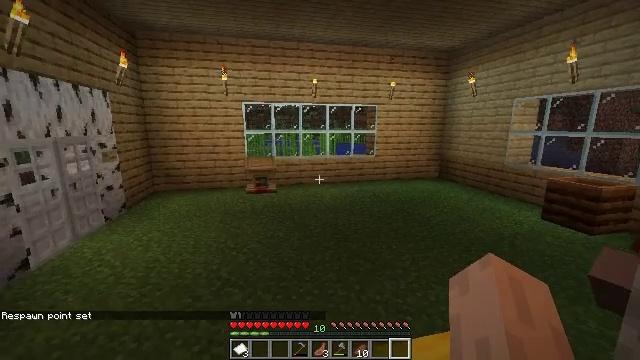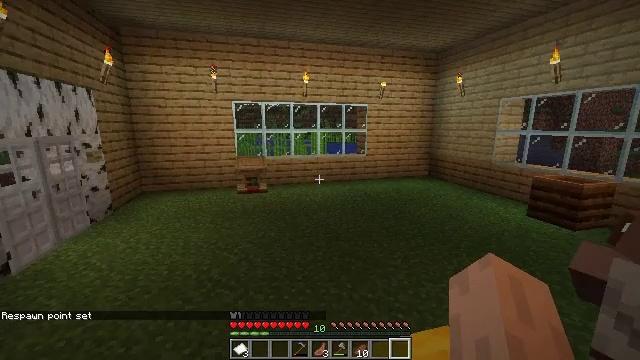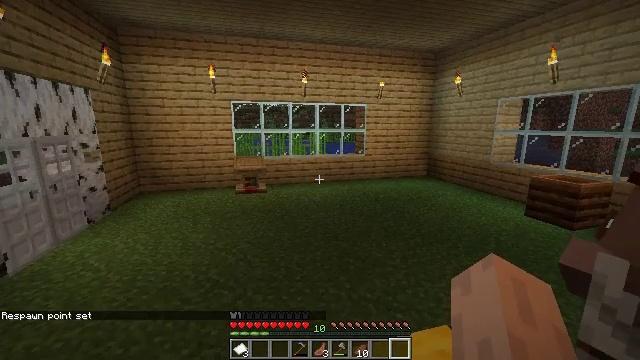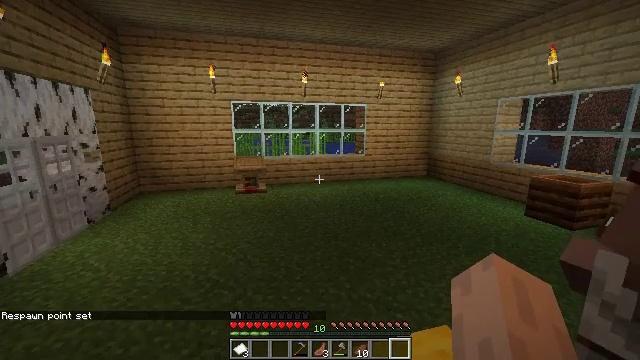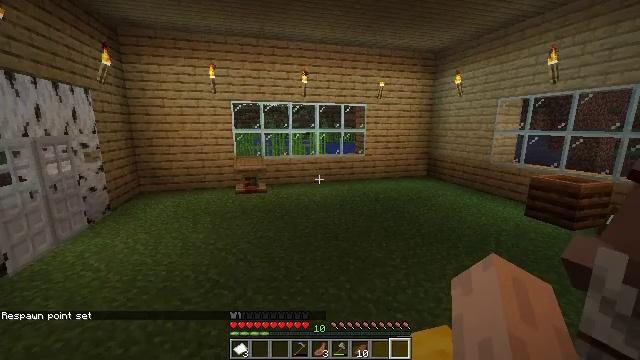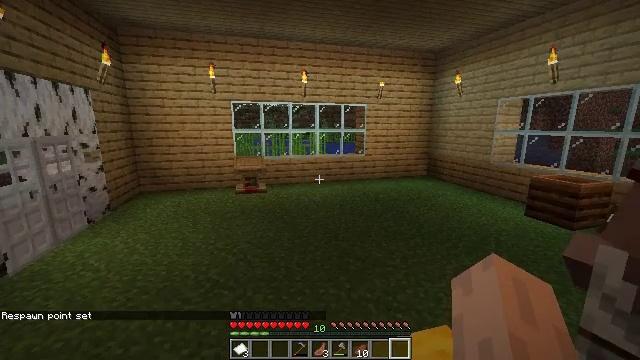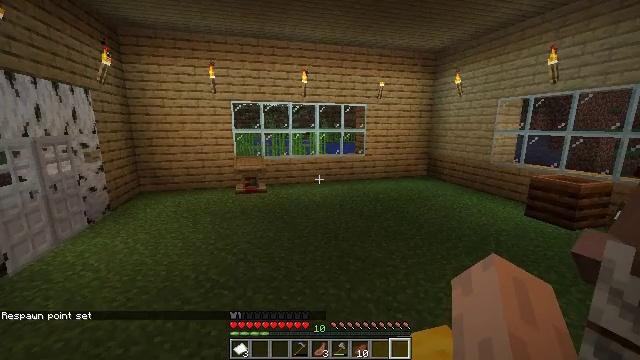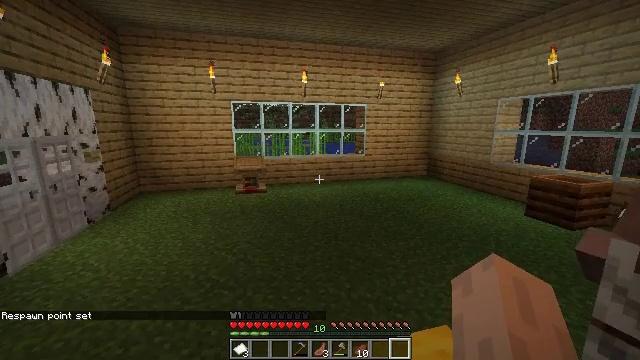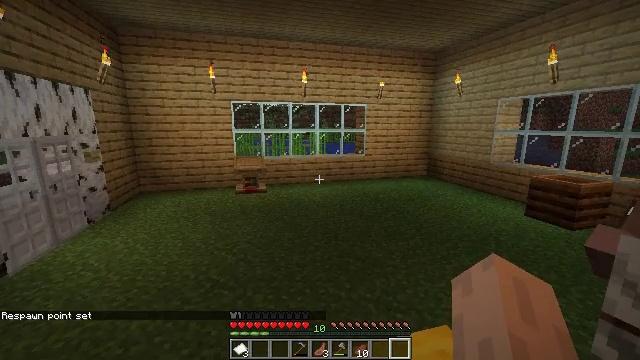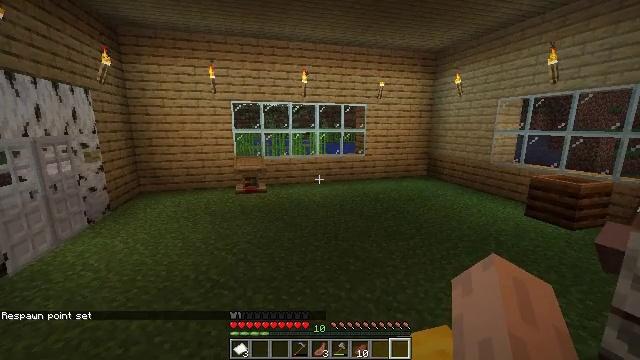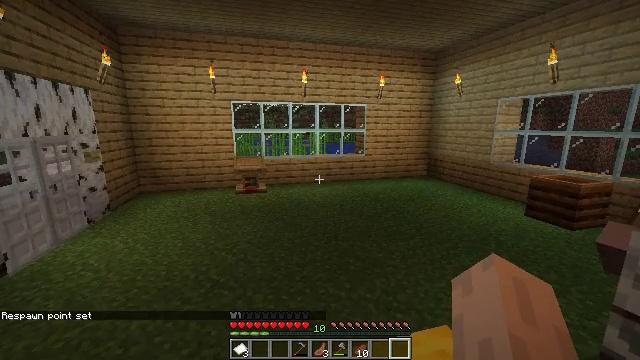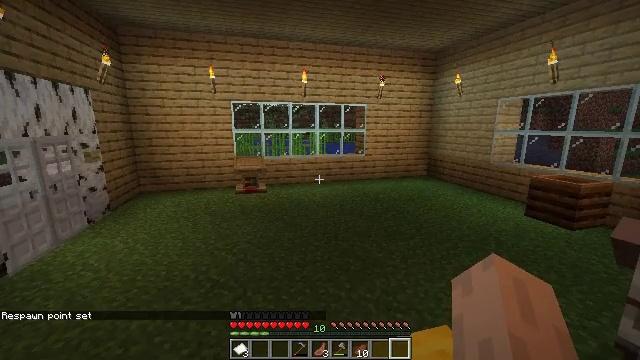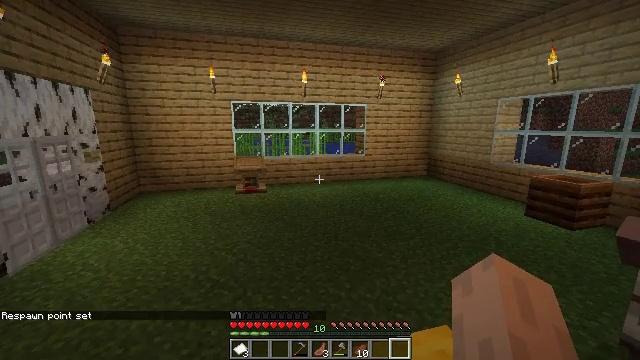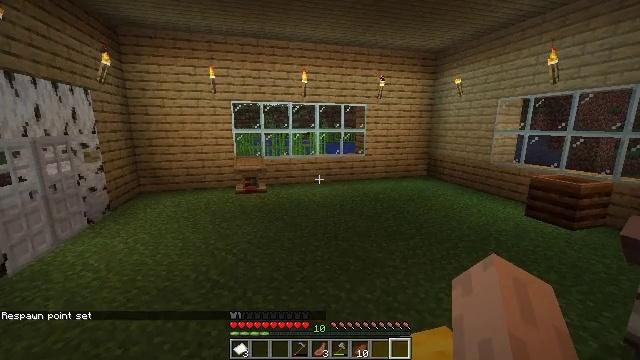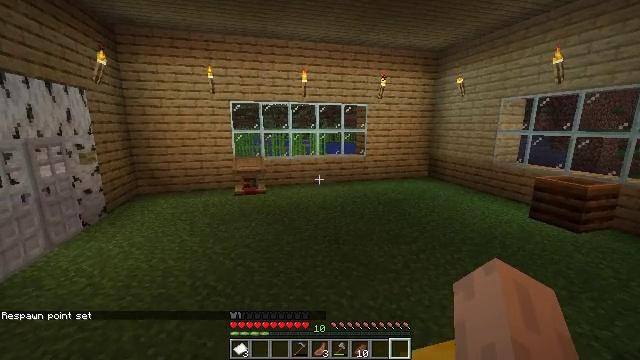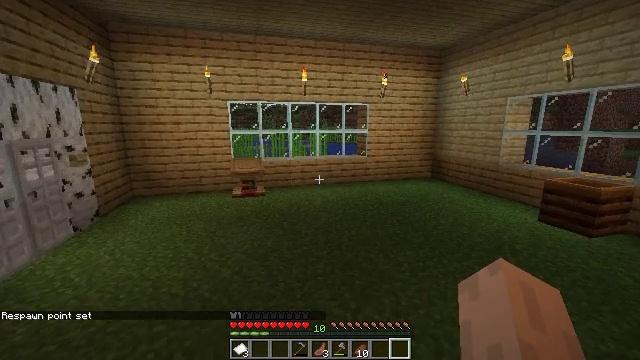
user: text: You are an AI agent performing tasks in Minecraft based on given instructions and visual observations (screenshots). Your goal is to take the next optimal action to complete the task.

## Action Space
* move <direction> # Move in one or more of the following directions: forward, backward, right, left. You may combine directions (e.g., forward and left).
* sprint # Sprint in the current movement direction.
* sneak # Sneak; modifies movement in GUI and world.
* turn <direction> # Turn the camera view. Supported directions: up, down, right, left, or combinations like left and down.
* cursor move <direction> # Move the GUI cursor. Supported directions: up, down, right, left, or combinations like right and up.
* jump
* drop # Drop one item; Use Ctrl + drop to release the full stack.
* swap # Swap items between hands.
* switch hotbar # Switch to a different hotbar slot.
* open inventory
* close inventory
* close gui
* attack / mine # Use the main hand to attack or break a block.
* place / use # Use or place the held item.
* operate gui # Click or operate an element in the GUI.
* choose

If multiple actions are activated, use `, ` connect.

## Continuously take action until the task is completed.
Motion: motion action
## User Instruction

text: Use the crafting table to make a cartography table.
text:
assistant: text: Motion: turn right
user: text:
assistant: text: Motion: no_op
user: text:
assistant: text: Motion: no_op
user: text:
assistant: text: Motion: no_op
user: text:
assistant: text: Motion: no_op
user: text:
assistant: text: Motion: no_op
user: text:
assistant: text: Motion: no_op
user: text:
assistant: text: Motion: no_op
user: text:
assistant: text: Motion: no_op
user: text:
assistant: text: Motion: no_op
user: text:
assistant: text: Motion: no_op
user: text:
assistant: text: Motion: no_op
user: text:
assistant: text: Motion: move forward
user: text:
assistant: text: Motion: move forward
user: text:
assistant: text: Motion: move forward
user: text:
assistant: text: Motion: move forward
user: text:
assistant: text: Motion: move forward, turn right
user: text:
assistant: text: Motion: move forward, turn right
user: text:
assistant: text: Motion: move forward, turn right
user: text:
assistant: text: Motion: move forward, turn right
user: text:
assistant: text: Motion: move forward, turn right
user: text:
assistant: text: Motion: move forward, turn right
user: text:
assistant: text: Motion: move forward, turn right
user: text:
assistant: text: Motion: move forward, turn right
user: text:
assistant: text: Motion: move forward, turn right
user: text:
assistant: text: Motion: move forward, turn right and up
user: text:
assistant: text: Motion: no_op
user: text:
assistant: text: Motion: no_op
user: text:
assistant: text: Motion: no_op
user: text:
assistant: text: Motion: no_op